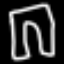
Label: pants